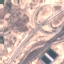
Land use / land cover: Highway